Question: I am trying to create a table in HTML. I have the following design to create. I had added a '<tr>' inside the '<td>' but somehow the table is not created as per the design.

Can anyone suggest me how I can achieve this?
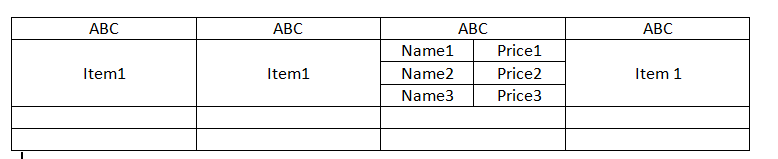
Answer: You must add a full table inside the td
'''
<table>
<tr>
<td>
<table>
<tr>
<td>
...
</td>
</tr>
</table>
</td>
</tr>
</table>
'''